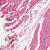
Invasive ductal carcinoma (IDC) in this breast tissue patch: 0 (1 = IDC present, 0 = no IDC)